Interaction volume radius: 5 \u00c5
Interaction volume height: 35 \u00c5
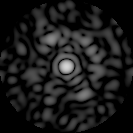
Disorder parameter: 0.8432